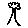
Label: tree